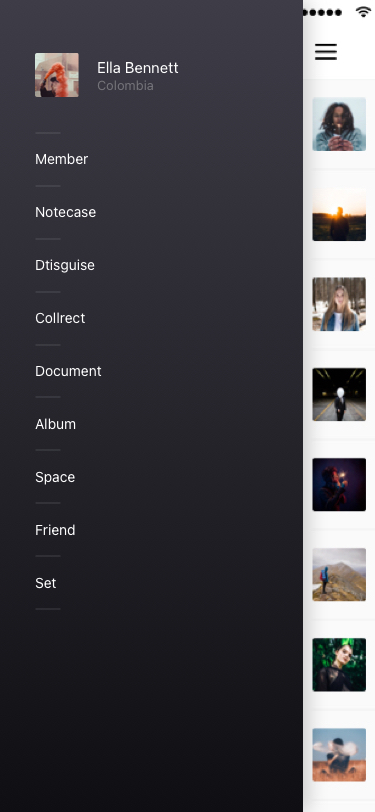
Text in this UI design:
Member
Notecase
Dtisguise
Collrect
Document
Album
Space
Friend
Set
Ella Bennett
Colombia